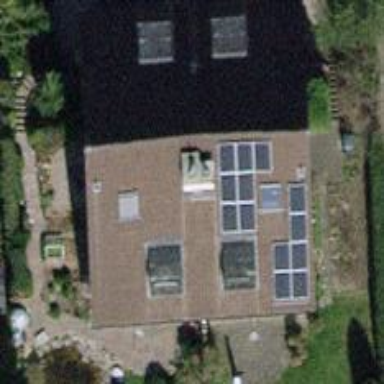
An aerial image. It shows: Small solar photovoltaic panel generator on the roof of building.